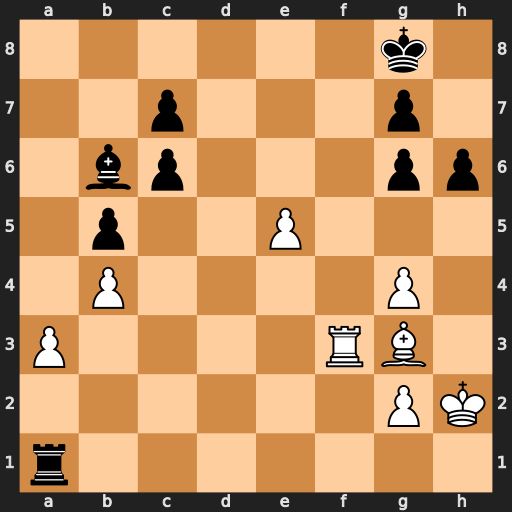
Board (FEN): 6k1/2p3p1/1bp3pp/1p2P3/1P4P1/P4RB1/6PK/r7
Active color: w
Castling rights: -
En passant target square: -
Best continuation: e6 Bg1+ Kh3 Bc5 bxc5